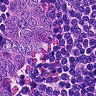
Metastatic tissue present: yes